Chest X-ray:
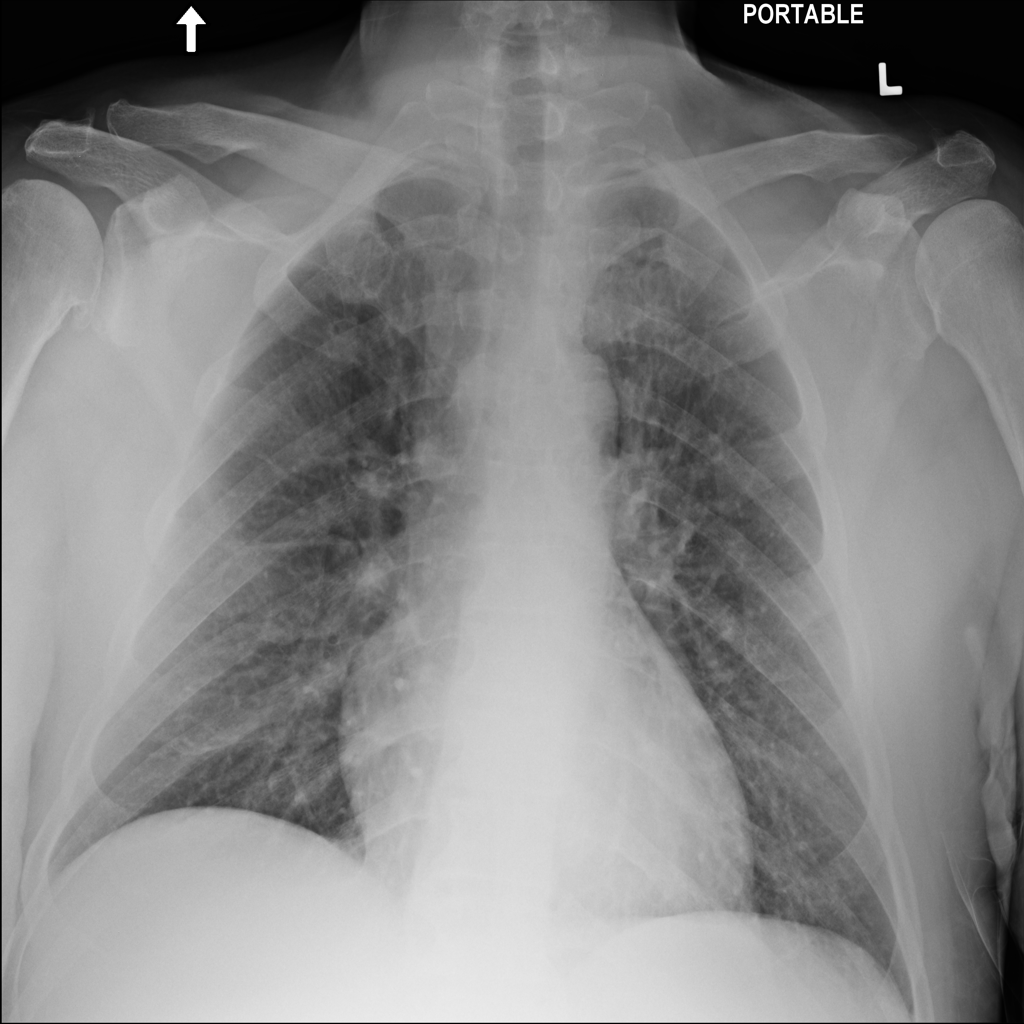
Findings: Cardiomegaly
No abnormal finding: no